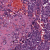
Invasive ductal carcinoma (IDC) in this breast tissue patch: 1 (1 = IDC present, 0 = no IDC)